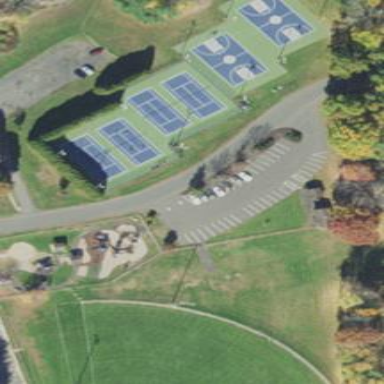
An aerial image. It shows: Tennis court on pitch.